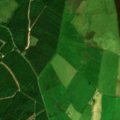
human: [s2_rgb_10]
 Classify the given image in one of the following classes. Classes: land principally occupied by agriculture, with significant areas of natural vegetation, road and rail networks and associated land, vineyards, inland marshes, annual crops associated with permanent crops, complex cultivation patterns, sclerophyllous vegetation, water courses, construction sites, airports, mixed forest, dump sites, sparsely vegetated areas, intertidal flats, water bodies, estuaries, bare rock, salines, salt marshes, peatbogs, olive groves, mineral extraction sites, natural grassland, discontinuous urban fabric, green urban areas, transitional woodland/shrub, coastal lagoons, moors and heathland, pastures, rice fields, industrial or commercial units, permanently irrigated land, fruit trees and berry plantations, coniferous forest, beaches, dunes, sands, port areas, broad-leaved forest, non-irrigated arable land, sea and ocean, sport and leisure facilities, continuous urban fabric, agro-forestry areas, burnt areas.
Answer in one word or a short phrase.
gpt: pastures, coniferous forest, mixed forest, moors and heathland, transitional woodland/shrub